Question: Here is the output of the following query:
'''
match (u)-[]-(g:Group{group_id : 812794}) return g, u
'''
which is presented to show that there indeed exists a group with at least two incoming '[:MEMBER_OF]' connections.

Now, what I actually want, as described in the title, is to find all groups, and their associated users, with at least two incoming '[:MEMBER_OF]' connections. I tried the following, which seems to get me all groups with at least two incoming '[:MEMBER_OF]' connections
'''
match ()-[:MEMBER_OF]->(g:Group) with g, count(*) as rel
where rel > 1 return g
'''
but whenever I attempt to get the associated user nodes, it returns nothing. As in:
'''
match (u)-[:MEMBER_OF]->(g:Group) with g, u, count(*) as rel
where rel > 1 return g, u
'''
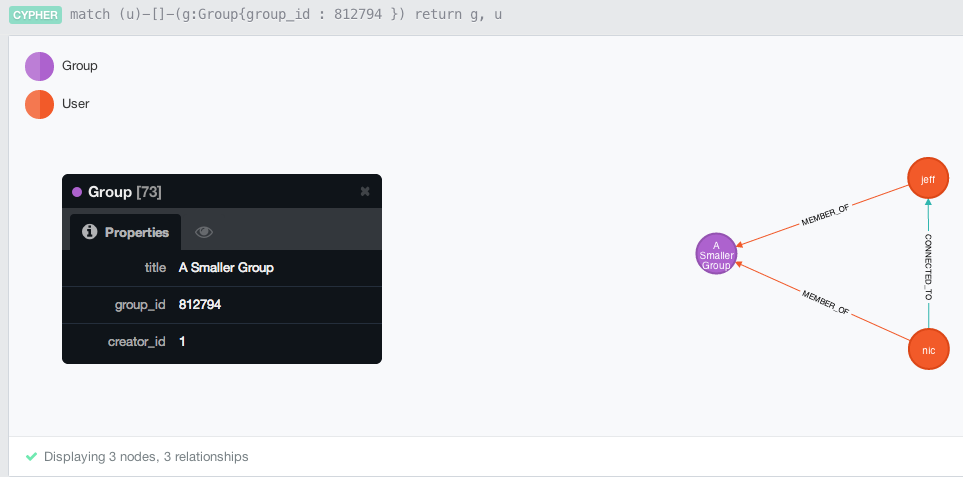
Answer: '''
MATCH (u:User)-[:MEMBER_OF]->(g:Group)
WITH g, COUNT(u) AS group_size, COLLECT(u) AS users
WHERE group_size > 1
RETURN g, users
'''